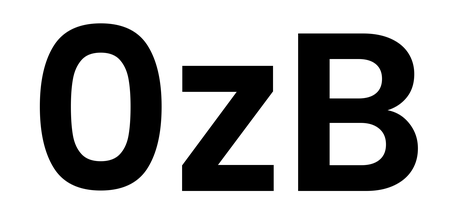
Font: Poppins-SemiBold